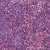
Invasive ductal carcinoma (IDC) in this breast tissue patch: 1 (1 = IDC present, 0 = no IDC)